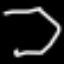
Label: octagon